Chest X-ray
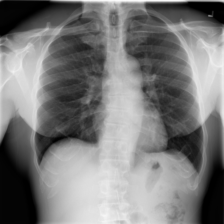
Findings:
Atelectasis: negative
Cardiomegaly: negative
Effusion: negative
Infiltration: negative
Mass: negative
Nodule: negative
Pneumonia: negative
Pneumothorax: negative
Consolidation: negative
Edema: negative
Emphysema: negative
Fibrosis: negative
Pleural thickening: negative
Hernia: negative